Field crop: tomato
Growth stage: 1
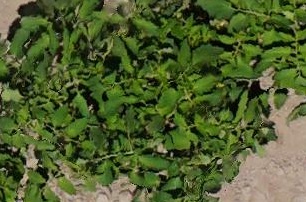
Species: tomato